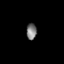
Tissue: lung
Cell type: Epithelial cells
Senescence score: 0.2353
Nuclear area (px): 162
Mean DAPI intensity: 123.037